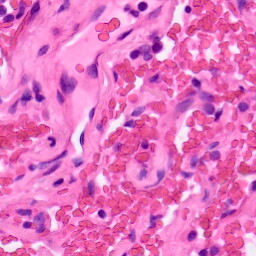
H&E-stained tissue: Lung